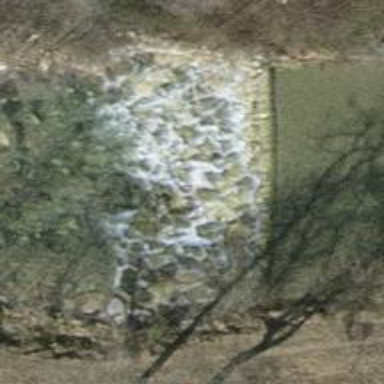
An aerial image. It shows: Weir along the waterway.